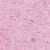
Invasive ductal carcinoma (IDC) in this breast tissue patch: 0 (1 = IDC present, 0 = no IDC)